Question: I need to create an outlook extension which should have a form with two buttons, and it should appear on the right side of the application, like how the todoist app does(red circled in the screenshot).

I tried creating using the "Outlook 2013 Add in" project type, I was able to create an add-in with some basic functionality, but did not know how do add a UI to it.
On little more googling, I found <URL>, this looked like what I needed but didnt seem to be officially from microsoft/visual studio and appeared to be with some kind of fee too.
I am trying to make my first outlook extension.
Couldnt get any good results when I tried googling for the same, can anyone guide me in this ?
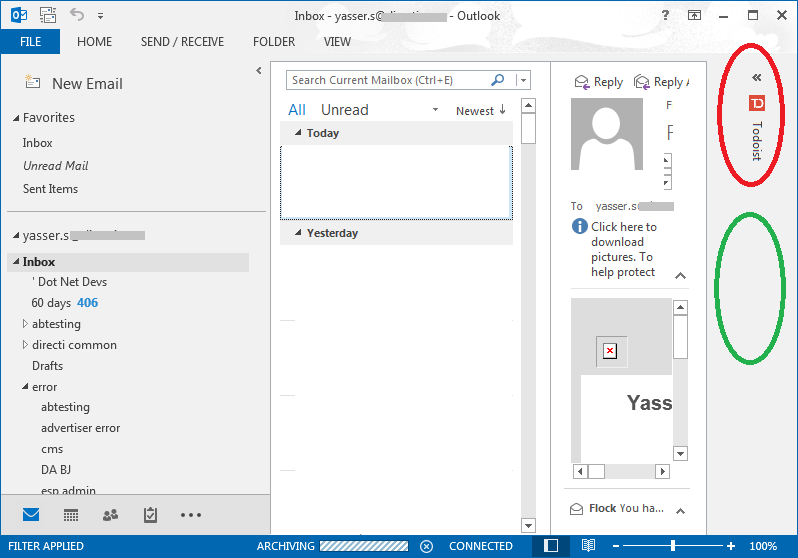
Answer: VSTO (nor Outlook) doesn't provide such layout for custom forms. However, you are free to use Windows API functions to subclass the Outlook window and inject your own forms. They call them as <URL> sample code.
Add-in Express uses the same technology for subclassing Outlook windows. As a result you get a convenient way to place .net controls on a Windows form. For example, I have just tested a sample add-in with an advanced Outlook form placed to the layout. And here is what I get: